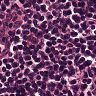
Metastatic tissue present: no